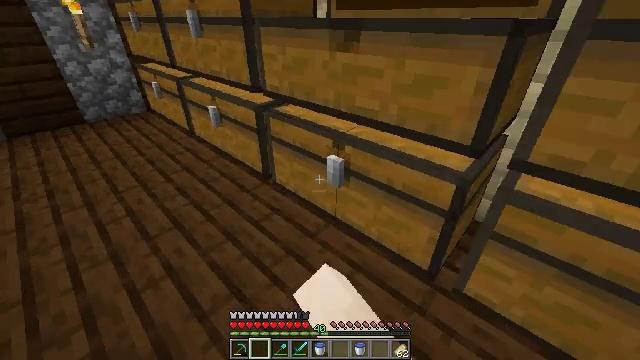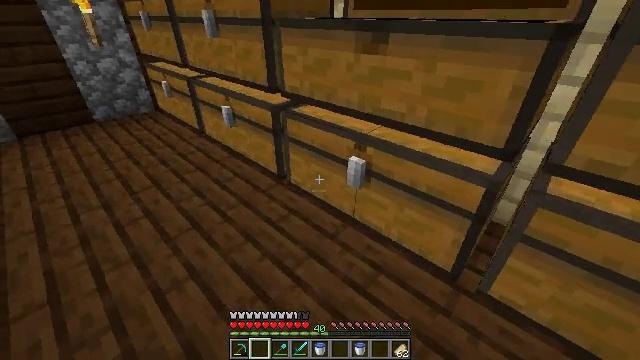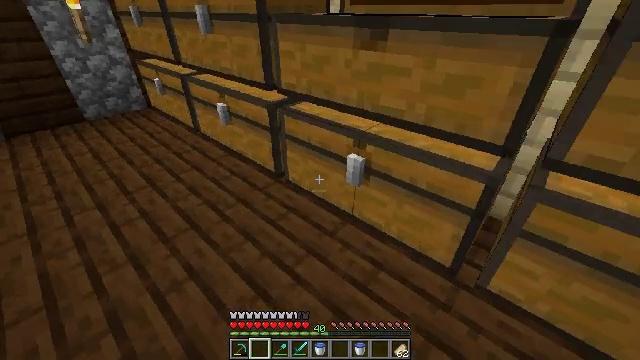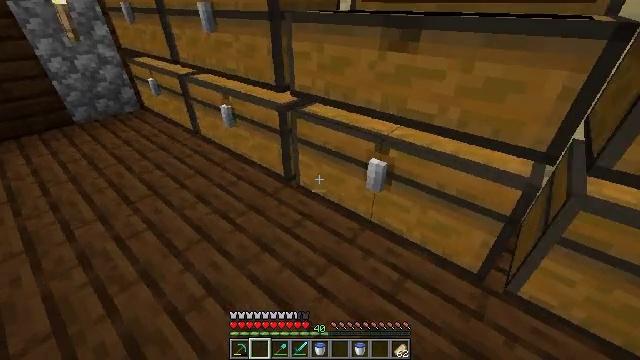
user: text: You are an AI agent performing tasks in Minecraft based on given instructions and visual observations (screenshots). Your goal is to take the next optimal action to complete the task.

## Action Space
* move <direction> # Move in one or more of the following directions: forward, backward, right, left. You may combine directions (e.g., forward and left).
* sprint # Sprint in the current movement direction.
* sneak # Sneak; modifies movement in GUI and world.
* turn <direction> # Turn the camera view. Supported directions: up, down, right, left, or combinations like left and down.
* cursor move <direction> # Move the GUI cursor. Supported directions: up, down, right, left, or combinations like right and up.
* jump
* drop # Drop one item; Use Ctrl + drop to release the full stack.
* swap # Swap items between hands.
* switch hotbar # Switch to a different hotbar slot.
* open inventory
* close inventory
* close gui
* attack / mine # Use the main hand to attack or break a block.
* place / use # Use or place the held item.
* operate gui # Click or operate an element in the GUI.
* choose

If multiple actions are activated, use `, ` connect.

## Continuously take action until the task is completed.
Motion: motion action
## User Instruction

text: Drop a diamond axe.
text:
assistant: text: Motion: move left, switch to hotbar 2
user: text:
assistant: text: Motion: move forward and move left, turn right, switch to hotbar 2
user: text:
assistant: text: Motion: move forward and move left, turn right
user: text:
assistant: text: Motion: no_op